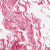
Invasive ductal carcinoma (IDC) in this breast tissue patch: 0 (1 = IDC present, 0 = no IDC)